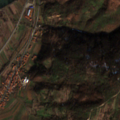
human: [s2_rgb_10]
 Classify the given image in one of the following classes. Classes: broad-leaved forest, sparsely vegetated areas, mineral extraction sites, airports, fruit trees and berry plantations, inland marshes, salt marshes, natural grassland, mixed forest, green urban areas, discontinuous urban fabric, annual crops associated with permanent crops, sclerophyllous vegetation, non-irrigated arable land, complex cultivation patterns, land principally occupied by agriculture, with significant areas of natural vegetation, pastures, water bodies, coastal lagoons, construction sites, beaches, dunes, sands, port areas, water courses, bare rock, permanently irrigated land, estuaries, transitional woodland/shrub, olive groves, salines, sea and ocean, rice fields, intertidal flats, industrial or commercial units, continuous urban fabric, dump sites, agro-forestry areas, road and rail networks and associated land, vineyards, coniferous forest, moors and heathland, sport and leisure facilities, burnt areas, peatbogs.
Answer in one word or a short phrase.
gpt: discontinuous urban fabric, non-irrigated arable land, complex cultivation patterns, land principally occupied by agriculture, with significant areas of natural vegetation, broad-leaved forest, water courses